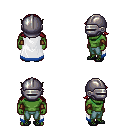
a pixel art fantasy rpg character, male body template, orc, green skin, white trimmed cape, teal pants, brunette loose hair, metal helm, leather bracers, ghillies, four views (front, back, left, right), 2x2 character sprite sheet, small pixel art, hard edges, no anti-aliasing